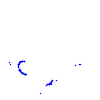
Particle: proton